Question: I used a free online HTML signature creator but now my always emails land in junk folders when I use the signature.
I read online that the code needs to be formatted correctly to avoid being labeled as spam.
Here's how the signature looks and should look:

and here's my code (I had to remove all links to avoid my question being marked as spam):
'''
<tbody>
<tr>
<td style="font-size:0;height:24px;line-height:0;"></td>
</tr>
<tr>
<td>
<table cellpadding="0" cellspacing="0" style="border-collapse:collapse;font-family:Arial;line-height:1.15;color:#000;">
<tbody>
<tr>
<td style="height:1px;width:91px;vertical-align:top;padding:.01px 1px;">
<table cellpadding="0" cellspacing="0" style="border-collapse:collapse;">
<tbody>
<tr>
<td style="vertical-align:top;padding:.01px;width:91px;text-align:center;">
<a href="website" style="display:block;" target="_blank" rel="nofollow noreferrer"><img src="logo" height="90" width="91" style="width:91px;vertical-align:middle;border-radius:0;height:91px;"></a>
</td>
</tr>
</tbody>
</table>
</td>
<td valign="top" style="padding:.01px 0.01px 0.01px 18px;vertical-align:top;">
<table cellpadding="0" cellspacing="0" style="border-collapse:collapse;">
<tbody>
<tr>
<td style="line-height:1.32;padding-bottom:18px;;font-family:Arial;"><span style="text-transform:initial;font-weight:bold;color:#62738C;letter-spacing:0;line-height:1.92;font-size:20px;"> First Last Name </span><br><span style="text-transform:initial;font-weight:;color:#62738C;line-height:1.2;font-size:14px;"> Astrobnb | Host Services </span></td>
<td style="vertical-align:bottom;">
<table cellpadding="0" cellspacing="0" style="border-collapse:collapse;" align="right">
<tbody>
<tr>
<td style="padding:.01px 0.01px 18px 50px;">
<table border="0" cellpadding="0" cellspacing="0">
<tbody>
<tr>
<td align="left" style="padding-right:6px;text-align:center;padding-top:0;">
<a href="fb" target="_blank" rel="nofollow noreferrer"><img width="28" height="28" src="fb-icon" style="float:left;border:none;" border="0" alt="facebook"></a>
</td>
<td align="left" style="padding-right:6px;text-align:center;padding-top:0;">
<a href="ig" target="_blank" rel="nofollow noreferrer"><img width="28" height="28" src="ig-icon" style="float:left;border:none;" border="0" alt="instagram"></a>
</td>
<td align="left" style="padding-right:6px;text-align:center;padding-top:0;">
<a href="yelp" target="_blank" rel="nofollow noreferrer"><img width="28" height="28" src="yelp-icon" style="float:left;border:none;" border="0" alt="yelp"></a>
</td>
</tr>
</tbody>
</table>
</td>
</tr>
</tbody>
</table>
</td>
</tr>
<tr>
<td colspan="2" style="padding:.01px 0.01px 18px 0.01px;border-bottom:solid 1px #45668E;border-top:solid 1px #45668E;">
<table cellpadding="0" cellspacing="0" style="border-collapse:collapse;width:100%;">
<tbody>
<tr>
<td nowrap="" width="383" style="padding-top:18px;white-space:nowrap;width:383px;font-family:Arial;">
<p style="margin:.1px;line-height:1;">
<span style="font-size:12px;color:#62738C;white-space:nowrap;">
<img src="phone-icon" style="vertical-align:-2px;line-height:1.2;width:13px;" width="13"><!--[if mso]><span>&nbsp;</span>
<![endif]--><a href="tel:<PHONE>" target="_blank" style="font-family:Arial;text-decoration:unset;" rel="nofollow noreferrer"><span style="line-height:1.2;font-family:Arial;color-scheme:only;color:#62738C;white-space:nowrap;"> <PHONE></span></a> &nbsp; <img src="web-icon" style="vertical-align:-2px;line-height:1.2;width:13px;" width="13"><!--[if mso]><span>&nbsp;</span>
<![endif]--><a href="website" target="_blank" style="font-family:Arial;text-decoration:unset;" rel="nofollow noreferrer"><span style="line-height:1.2;font-family:Arial;color-scheme:only;color:#62738C;white-space:nowrap;"> astrobnb.co</span></a> &nbsp; <img src="email-icon" style="vertical-align:-2px;line-height:1.2;width:13px;" width="13"><!--[if mso]><span>&nbsp;</span>
<![endif]--><a href="mailto:email@email.com" target="_blank" style="font-family:Arial;text-decoration:unset;" rel="nofollow noreferrer"><span style="line-height:1.2;font-family:Arial;color-scheme:only;color:#62738C;white-space:nowrap;"> email@email.com</span></a>
</span>
</p>
</td>
</tr>
</tbody>
</table>
</td>
</tr>
</tbody> <table cellpadding="0" cellspacing="0" border="0" style="max-width:600px;width:100%;">
<tbody>
<tr>
<td style="line-height:0;"></td>
<span style="display: block; text-align: center;"> <br> <a target="_blank" rel="noopener noreferrer" href="website" color="#45668E" class="sc-eqIVtm kRufpp" style="border-width: 6px 100px; border-style: solid; border-color: rgb(36, 160, 237); display: inline-block; background-color: rgb(36, 160, 237); color: rgb(255, 255, 255); font-weight: 500; text-decoration: none; text-align: center; line-height: 30px; font-size: 15px; border-radius: 20px;">Book a Cleaning Today!</a>
</table>
</td>
</tr>
</tbody>
</table>
'''
I'm not well versed in HTML/CSS, I'm very new to it so I'm unsure of how to clean up the code and how to correctly format it.
When I remove the signature from my test emails, my messages land in the appropriate inbox.
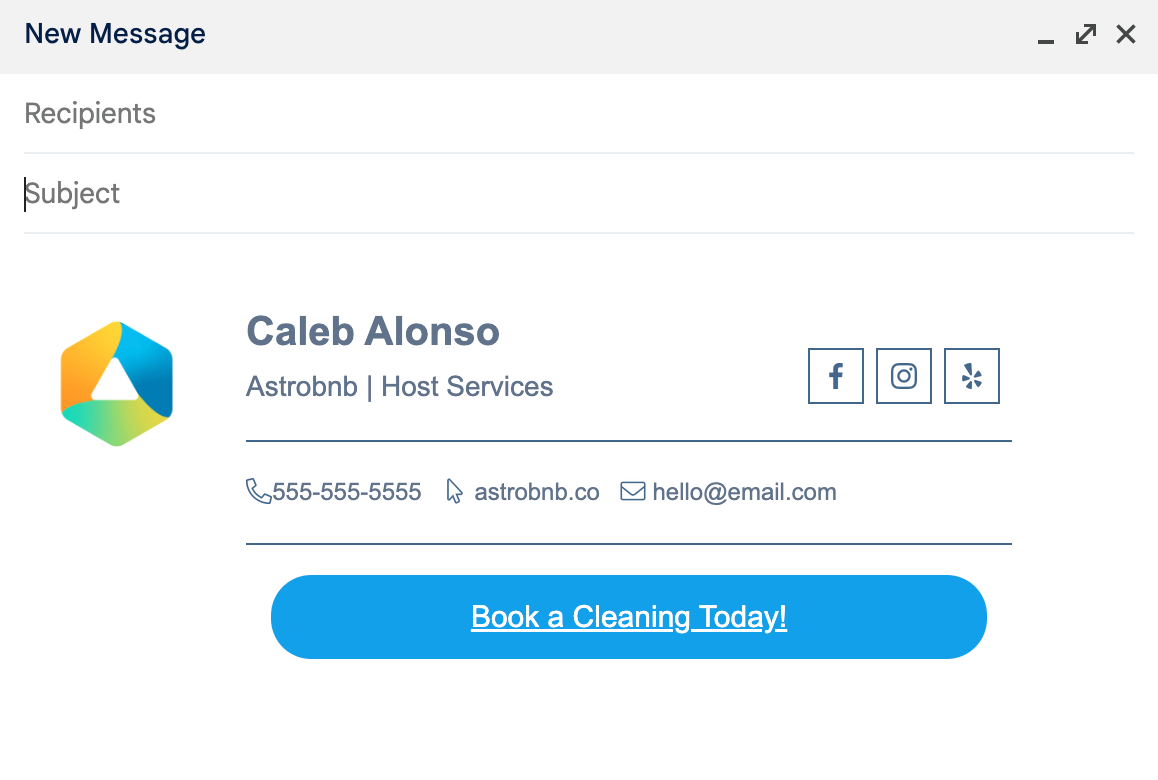
Answer: Do consider following points while adding raw HTML in email or creating email templates:
Sloppy HTML tends to be characteristic of spammers, spammers are busy spamming, so they don't have the time and resources to test their email code to make sure the content renders well.
While issues with your email rendering and broken HTML might not cause your emails to end up in spam right away, they can annoy your subscribers or they might find your message suspicious and hit the dreaded "mark as spam" button as a result.
Also an email HTML is NOT equal to Web HTML.
There are a lot of obvious HTML tags and CSS attributes that are not supported by major email clients.
The button of the form will require you to use JavaScript (which is a problem).
Most email clients simply don't support flash content as it is considered unsafe for something as sensitive as email. Email clients block emails containing flash. You can use GIFs as an alternative to make your emails more appealing.
Spam filters and more importantly firewalls always take a "better to be safe than sorry" approach. So, all your well-intentioned emails with any type of script will go straight to the SPAM folder.
If your email has different versions of HTML and plain text email or broken HTML, then your emails will go into the spam folder.
Broken HTML will appear sloppy and unreadable on almost all email clients. Not only will users mark your email as SPAM, but it will also alert SPAM filters (they will think you could be a lazy spammer using unsophisticated tools).
Try this and see if this works or else you can modify the HTML as per your need
'''
<!DOCTYPE html>
<html lang="en">
<head>
<meta charset="UTF-8">
<meta name="viewport" content="width=device-width, initial-scale=1.0">
<meta http-equiv="X-UA-Compatible" content="ie=edge">
<title>Email Template</title>
</head>
<body>
<table>
<tbody>
<tr>
<td style="font-size:0;height:24px;line-height:0;"></td>
</tr>
<tr>
<td>
<table cellpadding="0" cellspacing="0" style="border-collapse:collapse;font-family:Arial;line-height:1.15;color:#000;">
<tbody>
<tr>
<td style="height:1px;width:91px;vertical-align:top;padding:.01px 1px;">
<table cellpadding="0" cellspacing="0" style="border-collapse:collapse;">
<tbody>
<tr>
<td style="vertical-align:top;padding:.01px;width:91px;text-align:center;">
<a href="website" style="display:block;" target="_blank" rel="nofollow noreferrer">
<img src="logo" height="90" width="91" style="width:91px;vertical-align:middle;border-radius:0;height:91px;">
</a>
</td>
</tr>
</tbody>
</table>
</td>
<td valign="top" style="padding:.01px 0.01px 0.01px 18px;vertical-align:top;">
<table cellpadding="0" cellspacing="0" style="border-collapse:collapse;">
<tbody>
<tr>
<td style="line-height:1.32;padding-bottom:18px;;font-family:Arial;">
<span style="text-transform:initial;font-weight:bold;color:#62738C;letter-spacing:0;line-height:1.92;font-size:20px;"> First Last Name </span>
<br>
<span style="text-transform:initial;font-weight:;color:#62738C;line-height:1.2;font-size:14px;"> Astrobnb | Host Services </span>
</td>
<td style="vertical-align:bottom;">
<table cellpadding="0" cellspacing="0" style="border-collapse:collapse;" align="right">
<tbody>
<tr>
<td style="padding:.01px 0.01px 18px 50px;">
<table border="0" cellpadding="0" cellspacing="0">
<tbody>
<tr>
<td align="left" style="padding-right:6px;text-align:center;padding-top:0;">
<a href="fb" target="_blank" rel="nofollow noreferrer">
<img width="28" height="28" src="fb-icon" style="float:left;border:none;" border="0" alt="facebook">
</a>
</td>
<td align="left" style="padding-right:6px;text-align:center;padding-top:0;">
<a href="ig" target="_blank" rel="nofollow noreferrer">
<img width="28" height="28" src="ig-icon" style="float:left;border:none;" border="0" alt="instagram">
</a>
</td>
<td align="left" style="padding-right:6px;text-align:center;padding-top:0;">
<a href="yelp" target="_blank" rel="nofollow noreferrer">
<img width="28" height="28" src="yelp-icon" style="float:left;border:none;" border="0" alt="yelp">
</a>
</td>
</tr>
</tbody>
</table>
</td>
</tr>
</tbody>
</table>
</td>
</tr>
<tr>
<td colspan="2" style="padding:.01px 0.01px 18px 0.01px;border-bottom:solid 1px #45668E;border-top:solid 1px #45668E;">
<table cellpadding="0" cellspacing="0" style="border-collapse:collapse;width:100%;">
<tbody>
<tr>
<td nowrap="" width="383" style="padding-top:18px;white-space:nowrap;width:383px;font-family:Arial;">
<p style="margin:.1px;line-height:1;">
<span style="font-size:12px;color:#62738C;white-space:nowrap;">
<img src="phone-icon" style="vertical-align:-2px;line-height:1.2;width:13px;" width="13">
<a href="tel:<PHONE>" target="_blank" style="font-family:Arial;text-decoration:unset;" rel="nofollow noreferrer">
<span style="line-height:1.2;font-family:Arial;color-scheme:only;color:#62738C;white-space:nowrap;"> <PHONE></span>
</a> &nbsp; <img src="web-icon" style="vertical-align:-2px;line-height:1.2;width:13px;" width="13">
<a href="website" target="_blank" style="font-family:Arial;text-decoration:unset;" rel="nofollow noreferrer">
<span style="line-height:1.2;font-family:Arial;color-scheme:only;color:#62738C;white-space:nowrap;"> astrobnb.co</span>
</a> &nbsp; <img src="email-icon" style="vertical-align:-2px;line-height:1.2;width:13px;" width="13">
<a href="mailto:email@email.com" target="_blank" style="font-family:Arial;text-decoration:unset;" rel="nofollow noreferrer">
<span style="line-height:1.2;font-family:Arial;color-scheme:only;color:#62738C;white-space:nowrap;"> email@email.com</span>
</a>
</span>
</p>
</td>
</tr>
</tbody>
</table>
</td>
</tr>
</tbody>
<table cellpadding="0" cellspacing="0" border="0" style="max-width:600px;width:100%;">
<tbody>
<tr>
<td style="line-height:0;"></td>
<span style="display: block; text-align: center;">
<br>
<a target="_blank" rel="noopener noreferrer" href="website" color="#45668E" class="sc-eqIVtm kRufpp" style="border-width: 6px 85px; width: -webkit-fill-available; border-style: solid; border-color: rgb(36, 160, 237); display: inline-block; background-color: rgb(36, 160, 237); color: rgb(255, 255, 255); font-weight: 500; text-decoration: none; text-align: center; line-height: 30px; font-size: 15px; border-radius: 20px;">Book a Cleaning Today!</a>
</table>
</td>
</tr>
</tbody>
</table>
</body>
</html>
'''